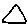
Label: triangle